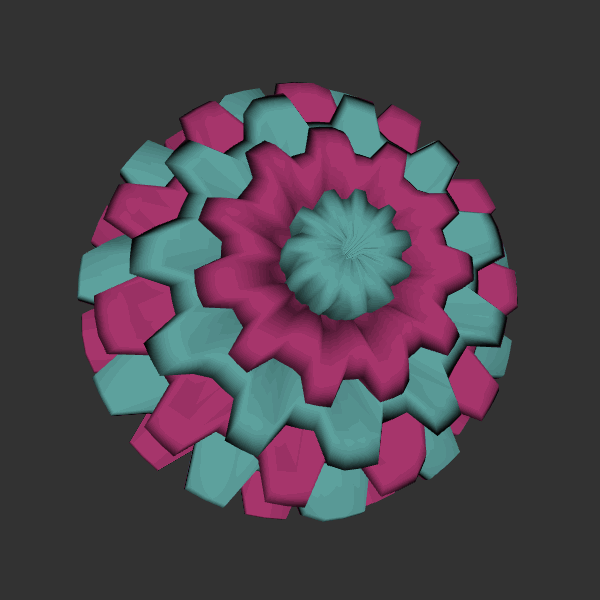
Background: dark